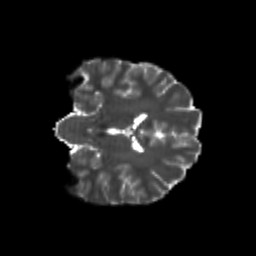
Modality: T2w
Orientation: coronal
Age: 22
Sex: male
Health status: healthy
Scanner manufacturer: philips
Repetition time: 7.395 s
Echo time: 0.08599 s